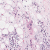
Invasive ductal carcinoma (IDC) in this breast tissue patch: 1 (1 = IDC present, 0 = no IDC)